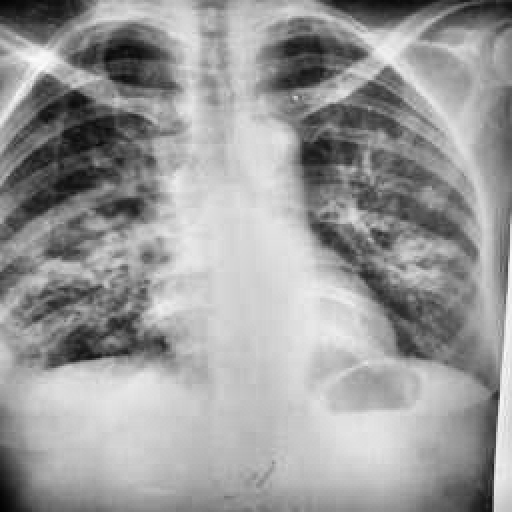
Finding: TUBERCULOSIS